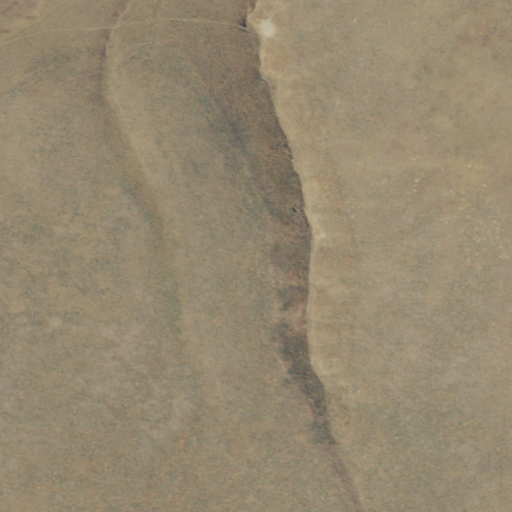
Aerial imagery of depression(s) in Washington named Snively Basin containing only grassland